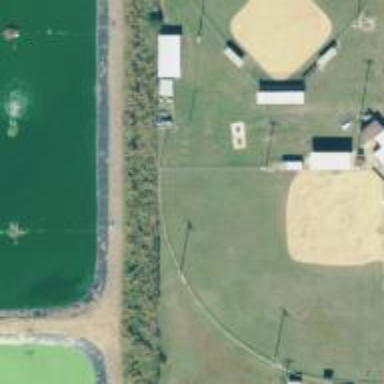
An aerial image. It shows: Baseball pitch for leisure land.